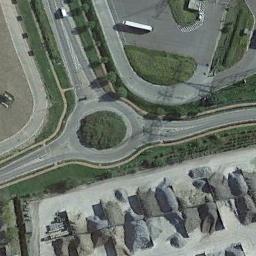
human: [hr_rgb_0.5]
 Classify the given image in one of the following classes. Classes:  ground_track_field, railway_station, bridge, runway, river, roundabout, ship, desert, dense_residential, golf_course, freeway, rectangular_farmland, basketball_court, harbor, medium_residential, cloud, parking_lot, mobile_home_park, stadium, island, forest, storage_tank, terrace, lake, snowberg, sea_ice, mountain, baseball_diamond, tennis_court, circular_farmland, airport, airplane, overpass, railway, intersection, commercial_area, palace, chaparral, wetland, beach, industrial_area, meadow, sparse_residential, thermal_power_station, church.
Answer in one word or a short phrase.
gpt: roundabout